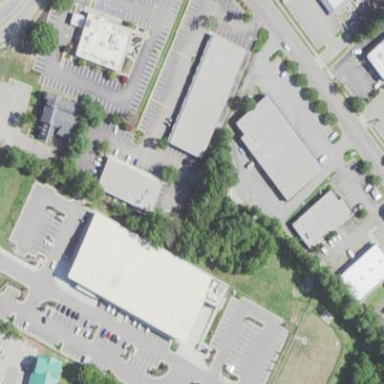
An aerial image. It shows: Retail area.